Question: I have already asked <URL> on how to create the following figure:

I was suggested to use splom() function but I do not know how to apply it on my data. I saw examples of splom() function which can be found <URL>, but due to my low programming skills I am not able to apply it.
I have 24 time series, belonging to 4 independent groups (4 Pirwise correlation plots).
4 Groups:
1) Frequency = 1 Min. , with belonging time series: AAPL_1m, MSFT_1m, INTC_1m, FB_1m, MU_1m, IBM_1m.
2) Frequency = 2 Min. , with belonging time series: AAPL_2m, MSFT_2m, INTC_2m, FB_2m, MU_2m, IBM_2m.
3) Frequency = 5 Min. , with belonging time series: AAPL_5m, MSFT_5m, INTC_5m, FB_5m, MU_5m, IBM_5m.
4) Frequency = 10 Min. , with belonging time series: AAPL_10m, MSFT_10m, INTC_10m, FB_10m, MU_10m, IBM_10m.
Each pairwise plot should show correlation between time series in each group.
For creation of each individual pairwise plot I used following functions:
'''
pairs(cbind(AAPL_1m, MSFT_1m, INTC_1m, FB_1m, MU_1m, IBM_1m),main="Frequency=1 Min.",font.labels = 2, col="blue",pch=16, cex=0.8, cex.axis=1.5,las=1)
pairs(cbind(AAPL_2m, MSFT_2m, INTC_2m, FB_2m, MU_2m, IBM_2m),main="Frequency = 2 Min.",font.labels = 2, col="blue",pch=16, cex=0.8, cex.axis=1.5,las=1)
pairs(cbind(AAPL_5m, MSFT_5m, INTC_5m, FB_5m, MU_5m, IBM_5m),main="Frequency = 5 Min.",font.labels = 2, col="blue",pch=16, cex=0.8, cex.axis=1.5,las=1)
pairs(cbind(AAPL_10m, MSFT_10m, INTC_10m, FB_10m, MU_10m, IBM_10m),main="Frequency = 10 Min.",font.labels = 2, col="blue",pch=16, cex=0.8, cex.axis=1.5,las=1)
'''
If anyone could suggest how to apply splom() function in order to create mentioned/shown figure it will be greatly appreciated.
Also if there is another more suitable function which can integrate for individual pairwise plots (pairs()) in one single figure, I am eager to apply it.
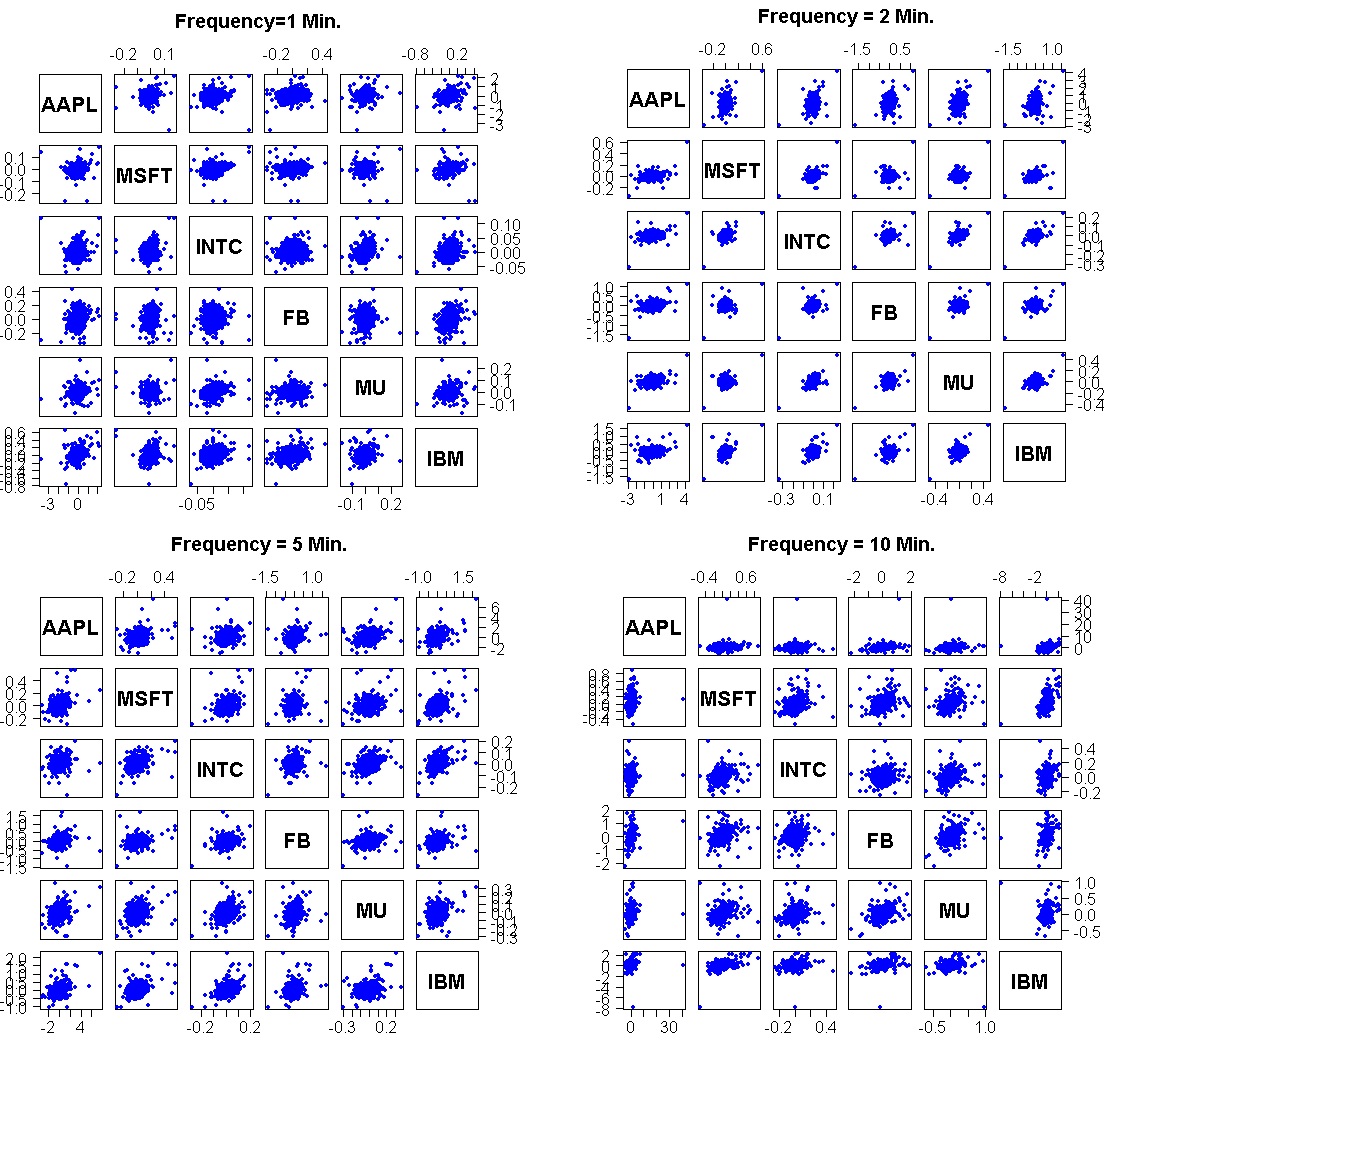
Answer: Some demodata would have been nice to have, but let's generate some first, just for three variables here:
'''
AAPL_1m<-rnorm(1000)
MSFT_1m<-rnorm(1000)
INTC_1m<-rnorm(1000)
AAPL_2m<-rnorm(1000)
MSFT_2m<-rnorm(1000)
INTC_2m<-rnorm(1000)
'''
In order for the 'splom()' to work you would need to generate a grouping variable. Here are 1000 observation from the 1m group, and another 1000 observation from the 2m group. So the grouping variable would be just a simple vector of 1000 '1m' value and after them 1000 '2m' values:
'''
group<-c(rep("1m", 1000), rep("2m", 1000))
'''
In your case the grouping variable might be generated as follows:
'''
group<-c(rep("1m", length(AAPL_1m)), rep("2m", length(AAPL_2m)))
'''
After you have the grouping variable, you might want to bind everything into a sinle dataframe as follows:
'''
dat<-data.frame(AAPL=c(AAPL_1m, AAPL_2m), MSFT=c(MSFT_1m, MSFT_2m), INTC=c(INTC_1m, INTC_2m), group=group)
'''
Once you have a single data frame with the grouping variable giving the groups of observations, you can plot the scatterplot matrices:
'''
library(lattice)
# Three first columns of the data plotted conditional on the grouping
splom(~dat[,1:3]|group)
'''
The resulting plot should appear roughly as follows:

This would need to be generalized to your four batches of data, but it should be straighforward (just generate grouping for four batches, and bind all four separate batches of together). Function 'splom()' also has many more arguments that you can use for, e.g., making the plot prettier.